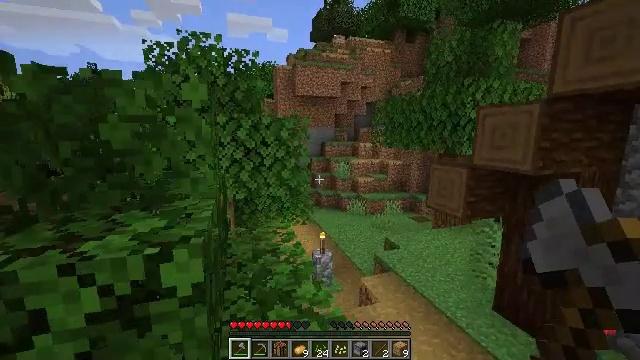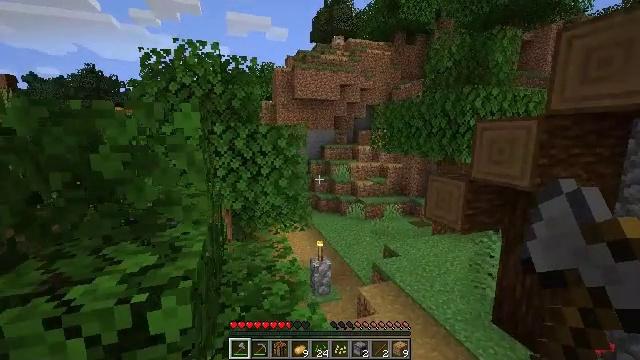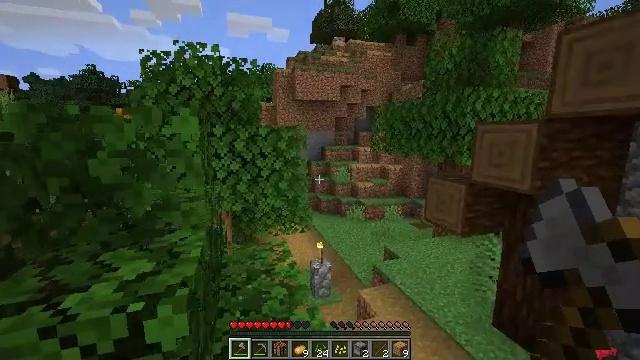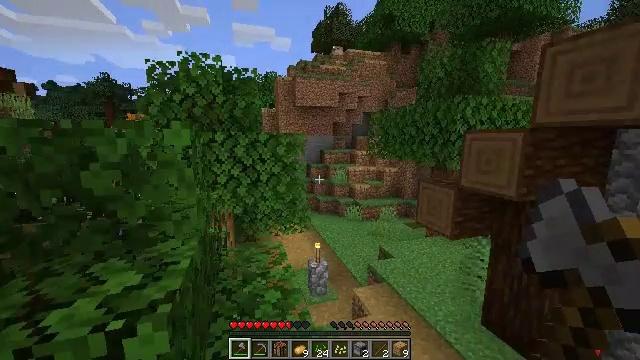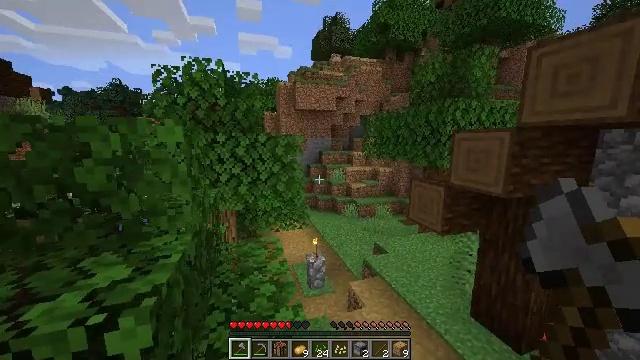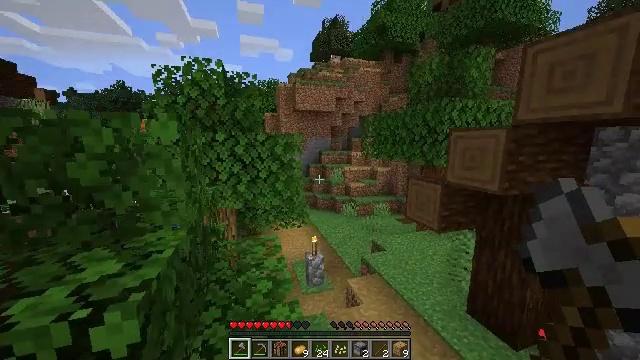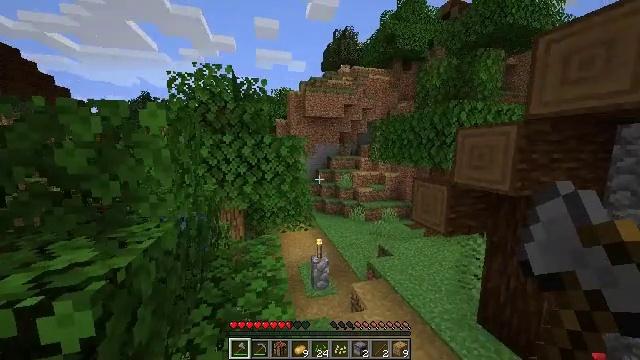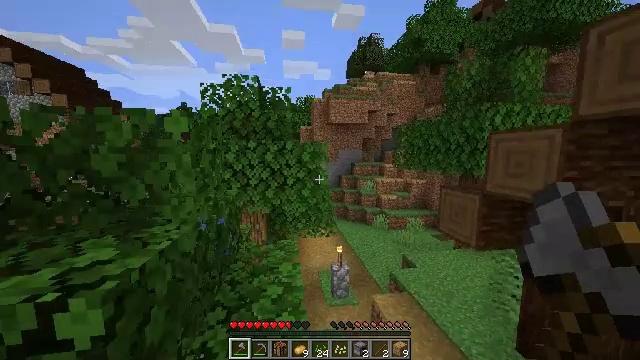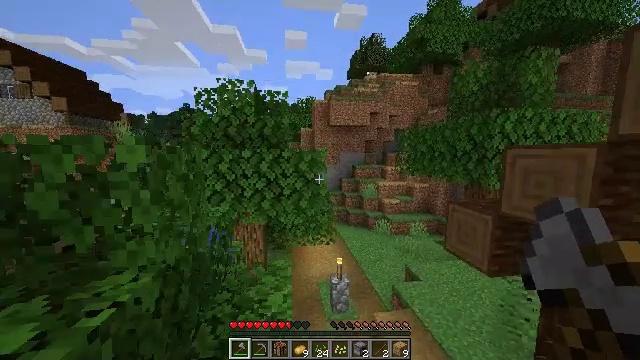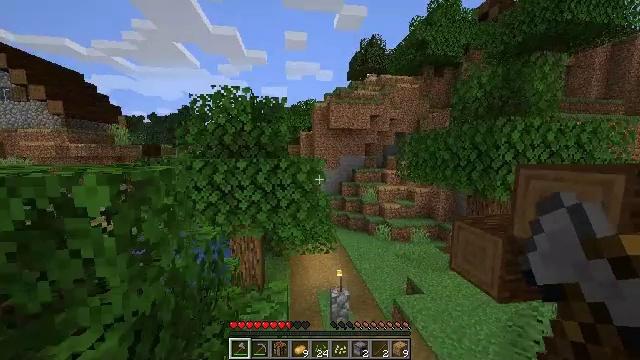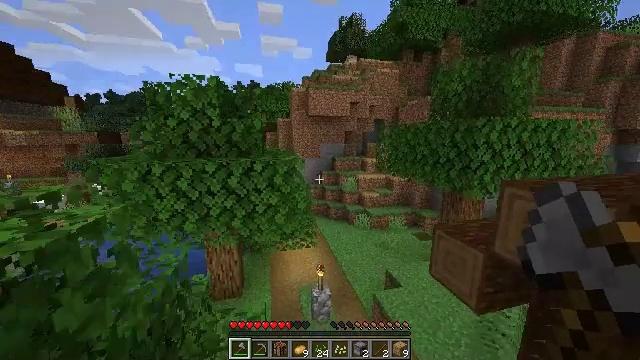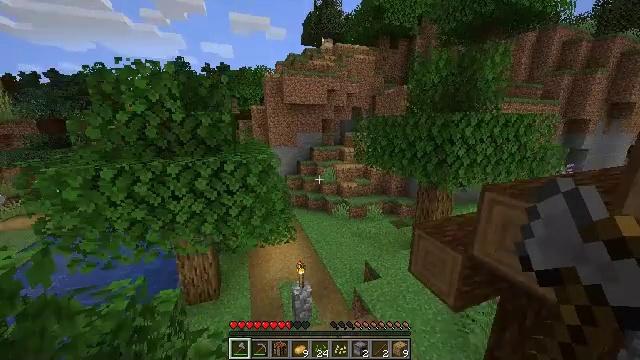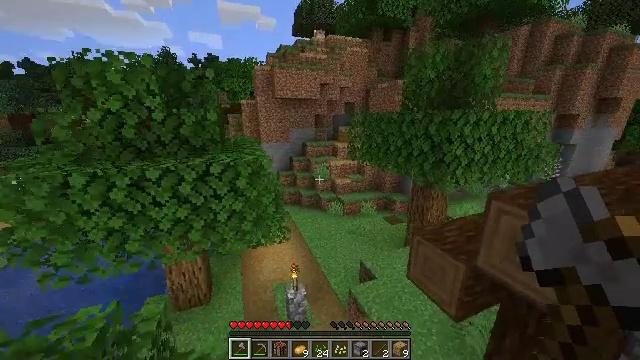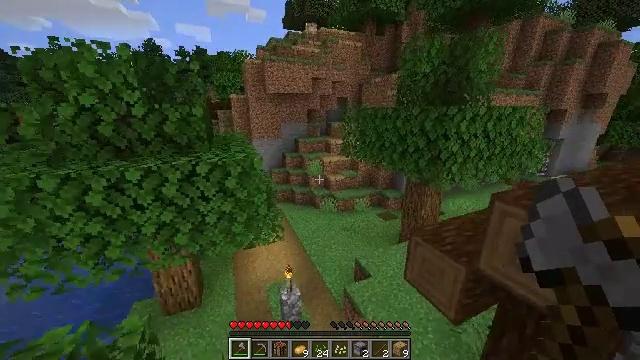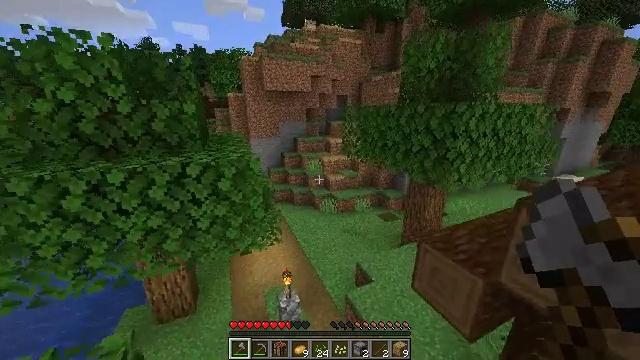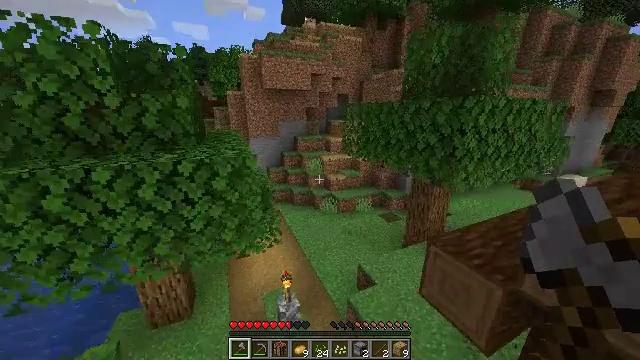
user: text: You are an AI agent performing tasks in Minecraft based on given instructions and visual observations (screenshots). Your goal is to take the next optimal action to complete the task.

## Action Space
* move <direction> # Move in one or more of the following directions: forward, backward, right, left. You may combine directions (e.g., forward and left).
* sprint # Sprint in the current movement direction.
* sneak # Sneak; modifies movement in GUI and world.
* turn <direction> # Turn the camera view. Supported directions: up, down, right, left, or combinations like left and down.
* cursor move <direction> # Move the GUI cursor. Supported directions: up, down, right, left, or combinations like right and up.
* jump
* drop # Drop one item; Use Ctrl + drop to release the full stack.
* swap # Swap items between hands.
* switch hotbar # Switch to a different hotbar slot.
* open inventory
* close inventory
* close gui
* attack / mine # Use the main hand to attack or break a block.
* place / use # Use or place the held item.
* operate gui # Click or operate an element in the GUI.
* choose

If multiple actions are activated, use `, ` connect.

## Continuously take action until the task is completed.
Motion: motion action
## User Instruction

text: Hold left button to gather the purple bed.
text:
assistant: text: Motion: move forward and move right, sprint, jump
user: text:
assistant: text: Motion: move forward and move right, sprint, jump
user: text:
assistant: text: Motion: move forward and move right, sprint, jump
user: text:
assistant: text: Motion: move forward and move right, sprint, jump
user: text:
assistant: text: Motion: move forward and move right, sprint, jump
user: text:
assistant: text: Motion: move forward and move right, sprint, turn left and up, jump
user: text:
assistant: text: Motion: move forward, sprint, turn left and up, jump
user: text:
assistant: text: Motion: move forward, sprint, jump
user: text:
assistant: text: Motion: move forward, sprint, jump
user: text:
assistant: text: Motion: move forward, sprint, turn right and down, jump
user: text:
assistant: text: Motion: move forward, sprint, turn right and down, jump
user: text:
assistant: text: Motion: move forward, sprint, turn right and down, jump
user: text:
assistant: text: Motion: move forward, sprint, turn right and down, jump
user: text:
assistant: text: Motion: move forward, sprint, jump
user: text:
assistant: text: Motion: move forward, sprint, jump
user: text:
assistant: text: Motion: move forward, sprint, jump
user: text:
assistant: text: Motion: move forward, sprint, turn right, jump
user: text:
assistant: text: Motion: move forward, sprint, turn right, jump
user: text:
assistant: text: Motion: move forward, sprint, turn right, jump
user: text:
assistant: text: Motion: move forward, sprint, turn right, jump
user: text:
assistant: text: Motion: move forward, sprint, jump
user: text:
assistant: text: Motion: move forward, sprint, jump
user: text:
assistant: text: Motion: move forward, sprint, jump
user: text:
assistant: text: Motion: move forward, sprint, jump
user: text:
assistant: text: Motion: move forward, sprint, turn left and up, jump
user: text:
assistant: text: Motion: move forward, sprint, turn left and up, jump
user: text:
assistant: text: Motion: move forward, sprint, turn left, jump
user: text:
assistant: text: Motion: move forward, sprint, turn left and up, jump
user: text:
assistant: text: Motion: move forward, sprint, turn left and up, jump
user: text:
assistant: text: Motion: move forward, sprint, turn left and up, jump